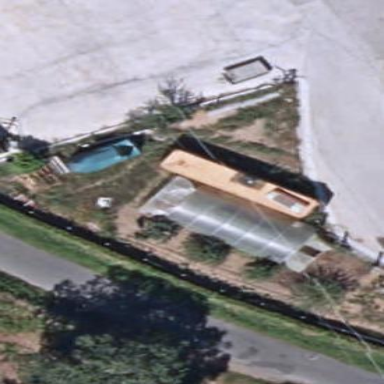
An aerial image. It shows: Shed.